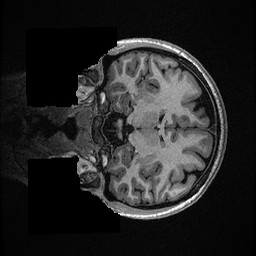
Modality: T1w
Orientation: coronal
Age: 21
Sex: female
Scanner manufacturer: ge
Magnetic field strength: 3 T
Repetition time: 0.006952 s
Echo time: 0.00292 s